Question: I want to put google chart into window.onload, but it doesn't show anything instead, in the status bar, it shows 'Transferring data from www.google.com...' I know if we put the code outside window.onload it will surely work, but I want to put in window.onload. Any suggestions? thanks
Here is my code

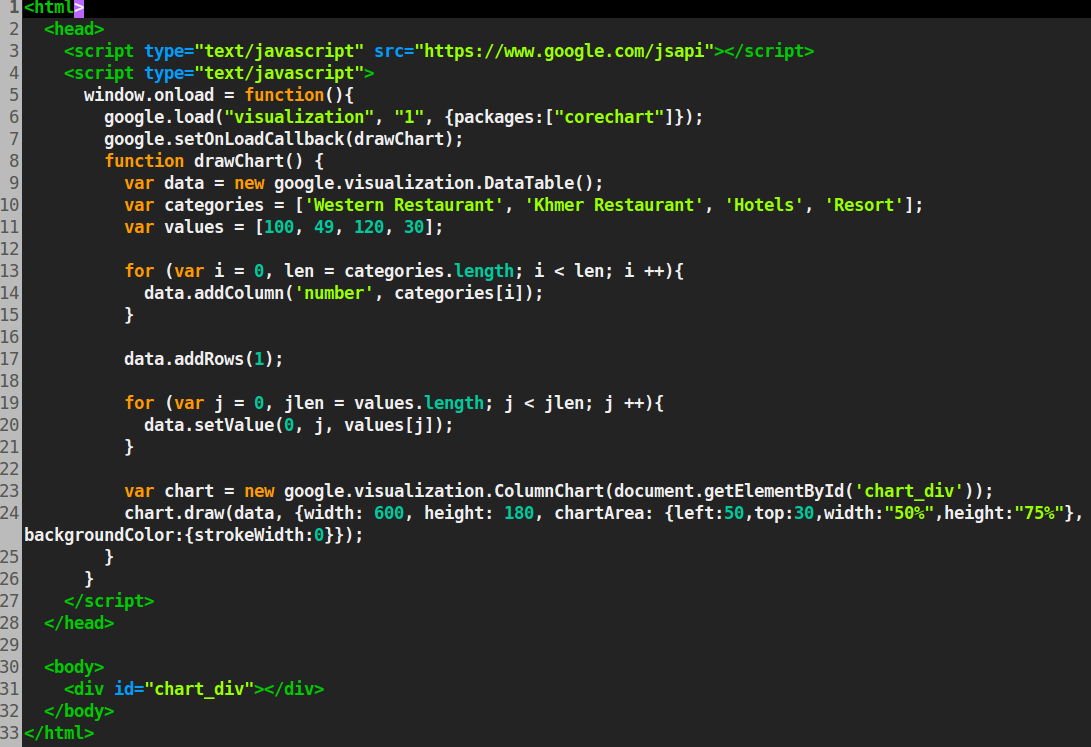
Answer: 'drawChart' callback should be invoked when API would be loaded, for that you need to define 'callback' key in third argument of 'google.load' function:
'''
(function(window, document, undefined) {
window.onload = function() {
google.load('visualization', '1', {
packages:['corechart'],
callback: drawChart
});
function drawChart() {
console.log('drawChart');
}
};
})(window, window.document);
'''